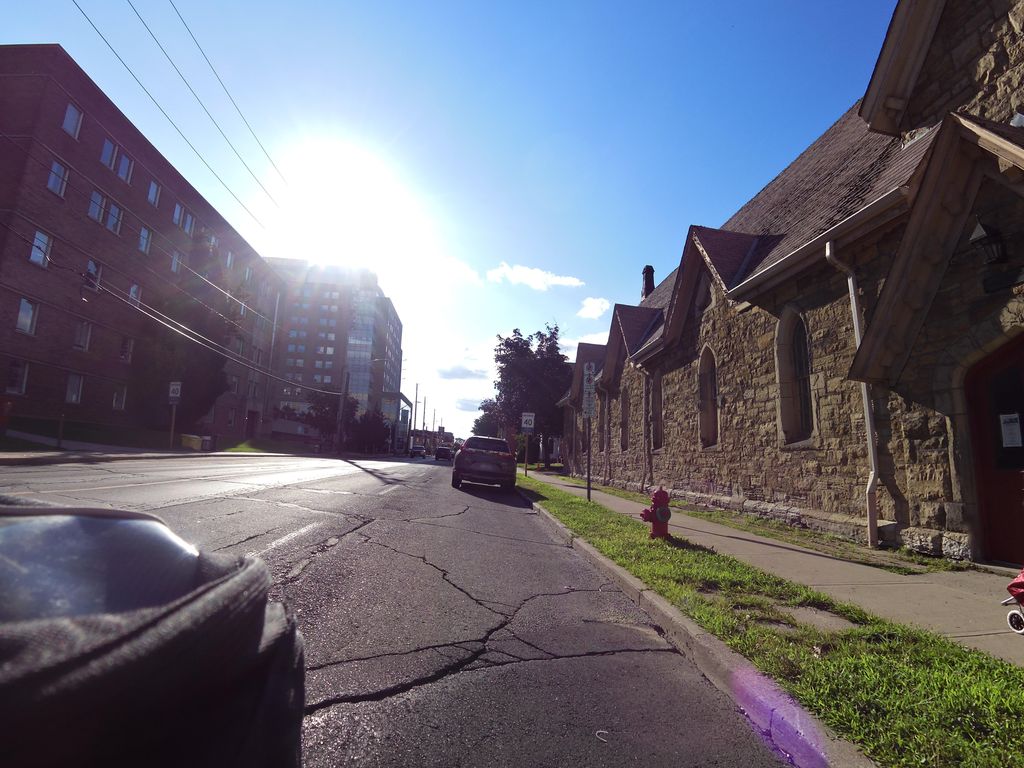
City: hamilton